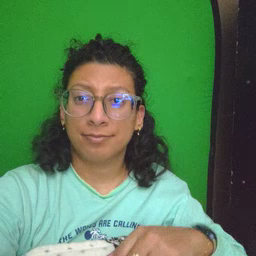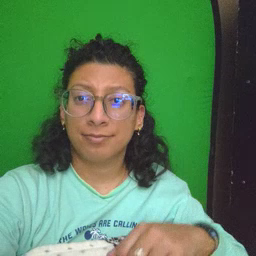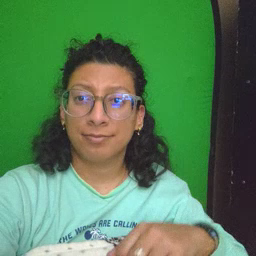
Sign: doll